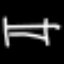
Label: bed